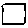
Label: square